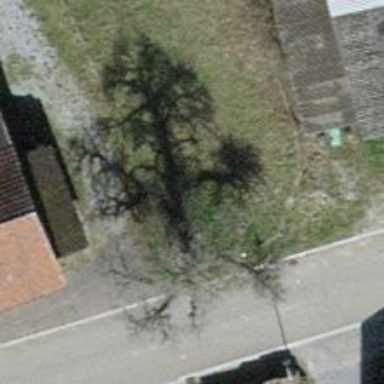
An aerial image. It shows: Urban tree adds touch of nature to the surroundings.